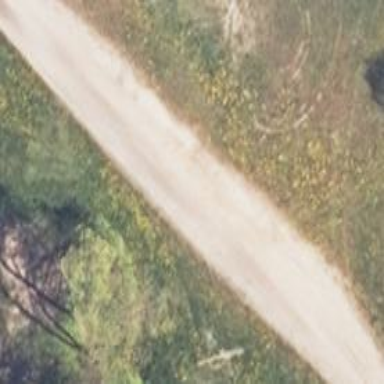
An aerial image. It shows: Dirt track road.